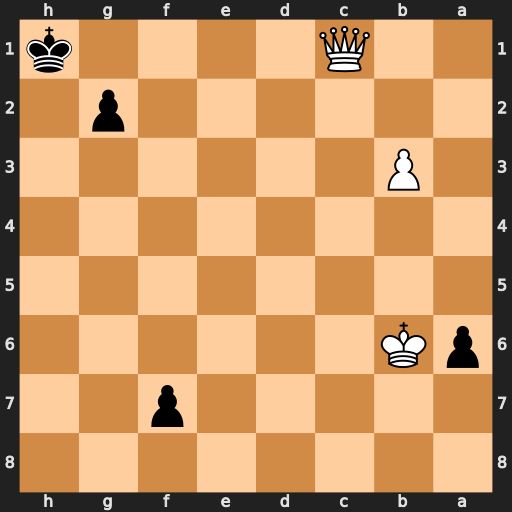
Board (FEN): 8/5p2/pK6/8/8/1P6/6p1/2Q4k
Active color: b
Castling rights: -
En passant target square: -
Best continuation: g1=Q+ Qc5 Qxc5+